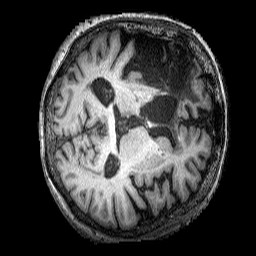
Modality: T1w
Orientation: axial
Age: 65
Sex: female
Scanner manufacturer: siemens
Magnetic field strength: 3 T
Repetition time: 2.25 s
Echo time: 0.00452 s